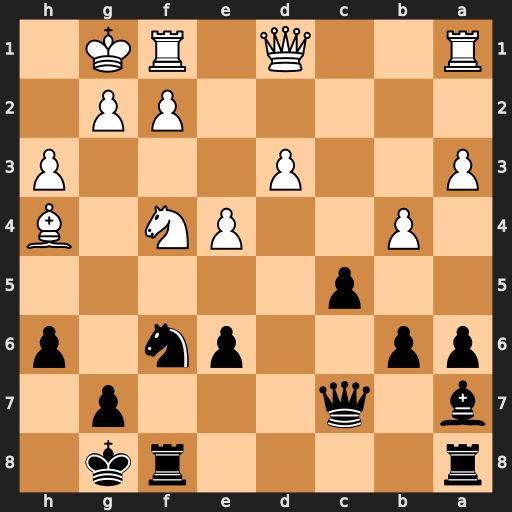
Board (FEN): r4rk1/b1q3p1/pp2pn1p/2p5/1P2PN1B/P2P3P/5PP1/R2Q1RK1
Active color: b
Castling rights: -
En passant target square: -
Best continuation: Qxf4 Bg3 Qg5